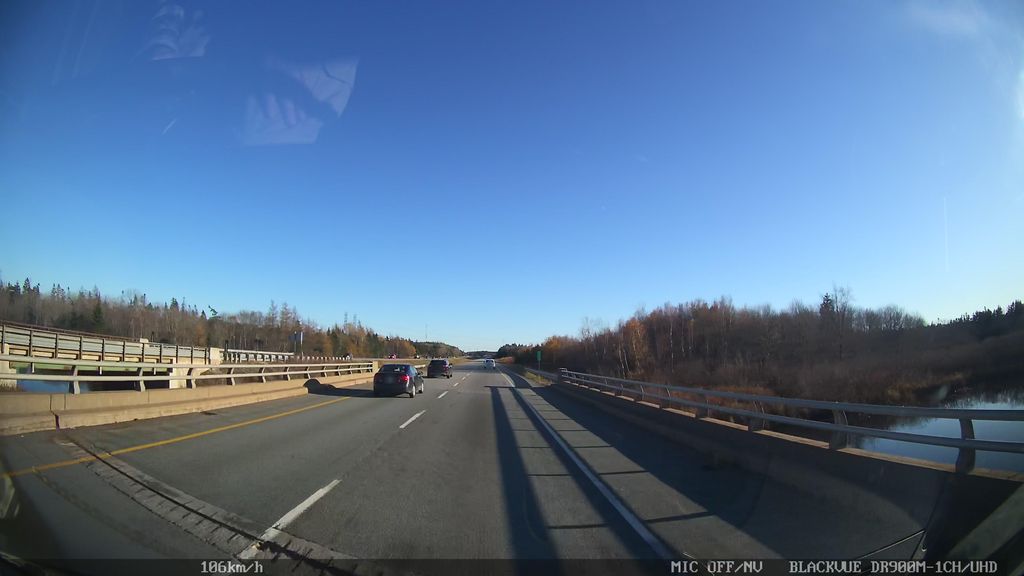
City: halifax